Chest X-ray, PA view. Patient: 36 years old, sex F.
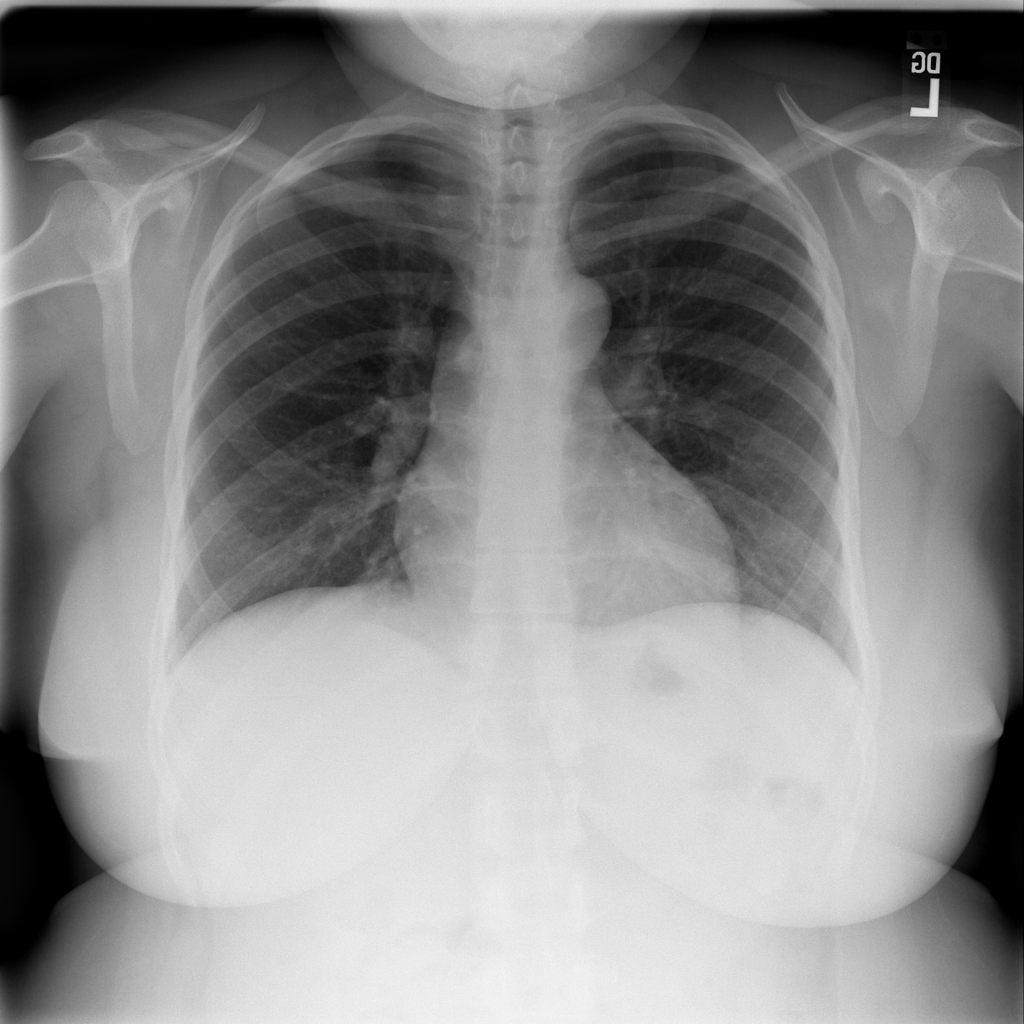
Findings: No Finding